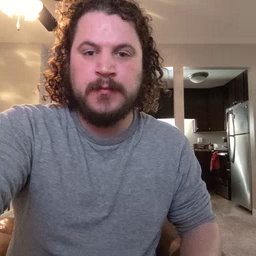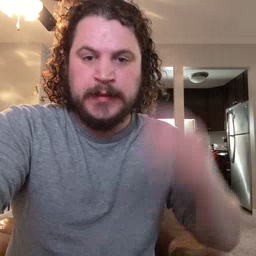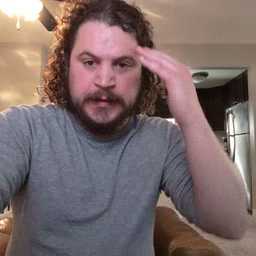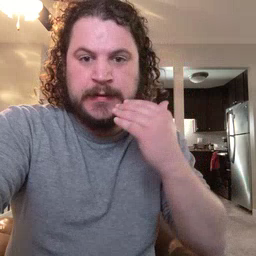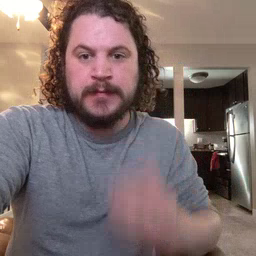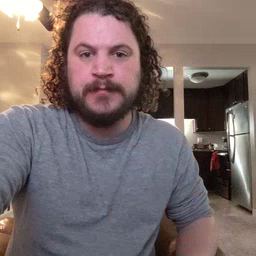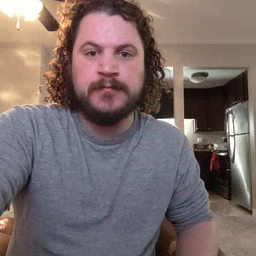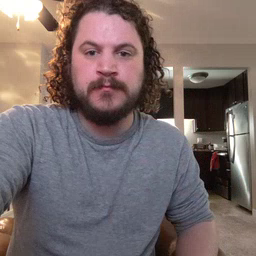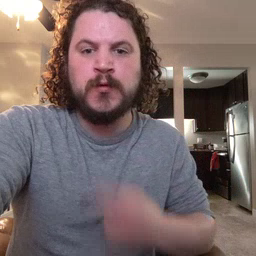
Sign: head